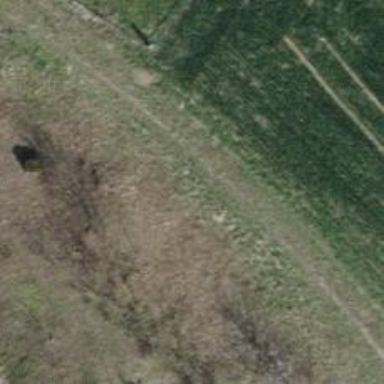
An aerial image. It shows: Grassy track road with grade 4 track type.